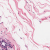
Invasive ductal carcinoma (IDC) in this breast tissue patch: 0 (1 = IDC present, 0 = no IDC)